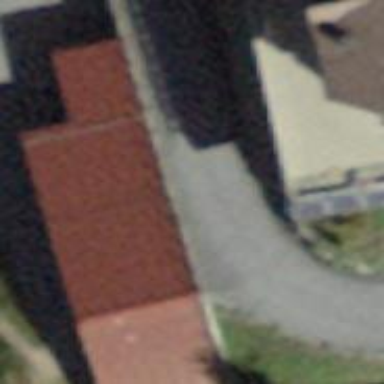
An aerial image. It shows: Group of garages.